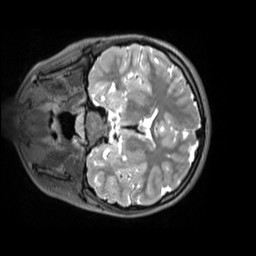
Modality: T2w
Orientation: coronal
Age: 10
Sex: female
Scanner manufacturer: siemens
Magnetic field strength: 3 T
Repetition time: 3.2 s
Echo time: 0.408 s